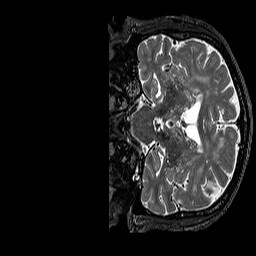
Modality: T2w
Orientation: coronal
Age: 78
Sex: male
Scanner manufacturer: siemens
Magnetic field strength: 3 T
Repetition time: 3.2 s
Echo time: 0.567 s